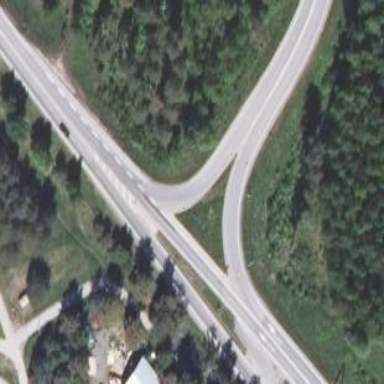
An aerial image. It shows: Trunk highway.